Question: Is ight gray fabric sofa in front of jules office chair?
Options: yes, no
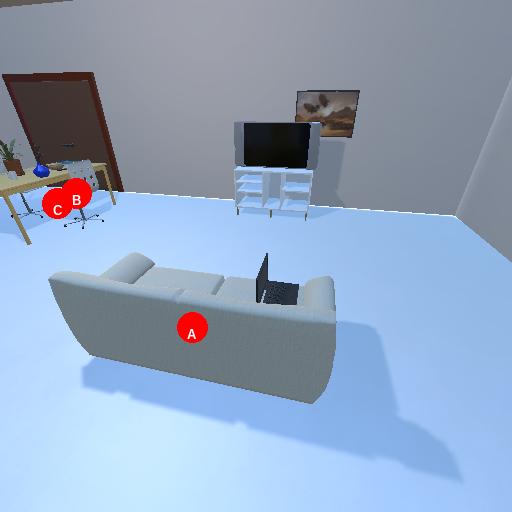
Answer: yes